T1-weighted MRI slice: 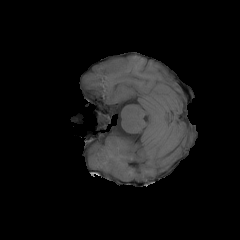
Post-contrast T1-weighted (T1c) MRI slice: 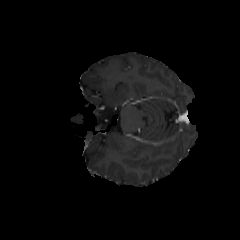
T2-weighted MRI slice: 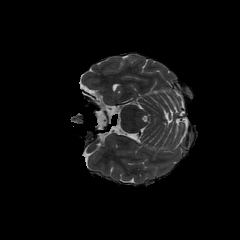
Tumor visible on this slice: no